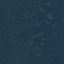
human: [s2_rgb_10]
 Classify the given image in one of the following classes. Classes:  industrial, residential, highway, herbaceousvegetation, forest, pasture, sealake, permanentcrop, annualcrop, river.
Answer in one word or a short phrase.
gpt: Forest